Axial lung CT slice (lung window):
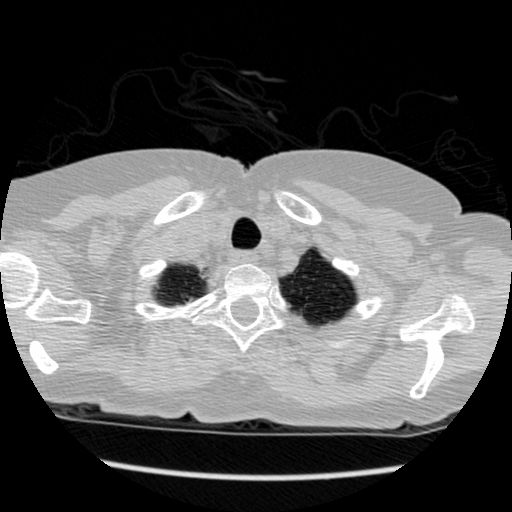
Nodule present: no